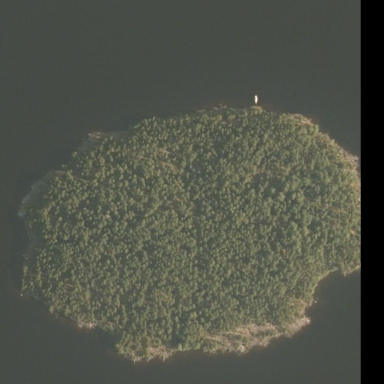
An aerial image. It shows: Island.